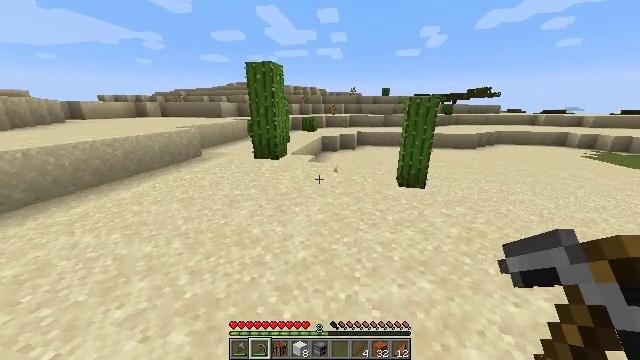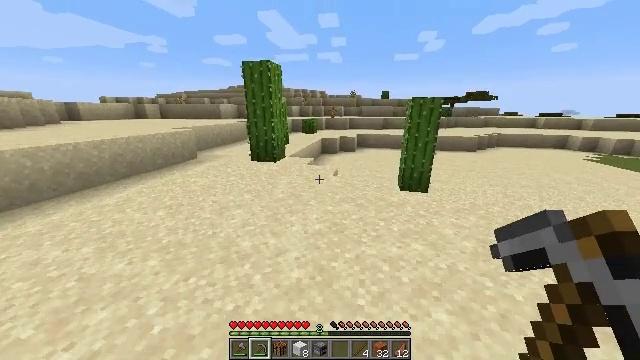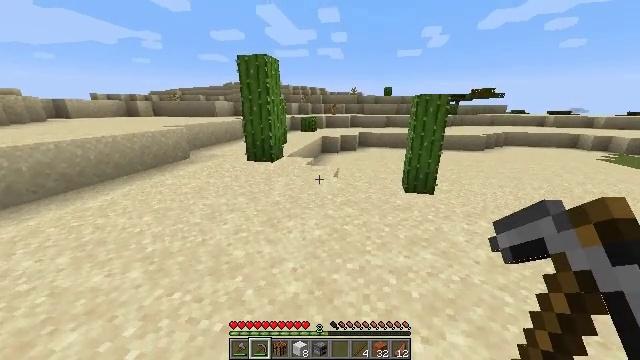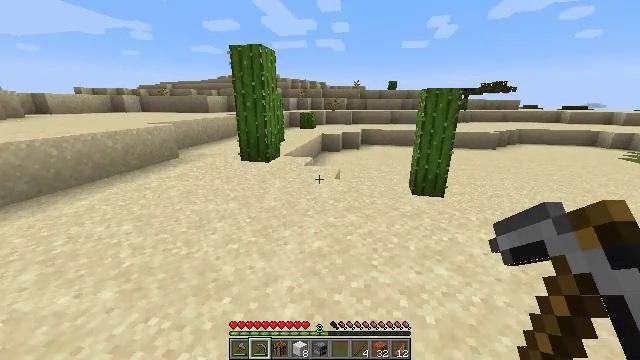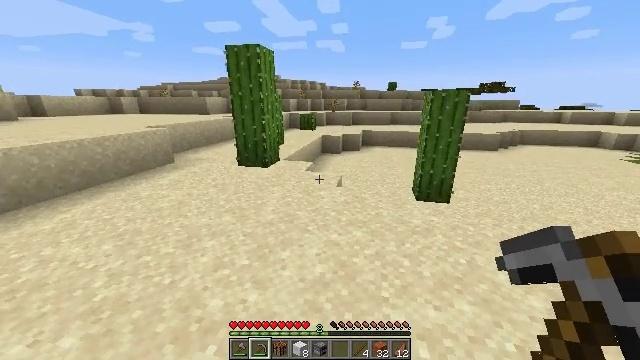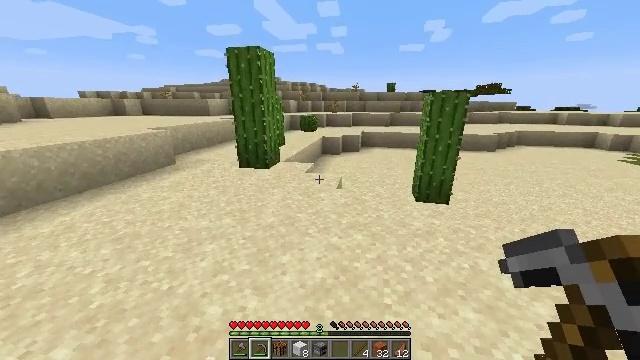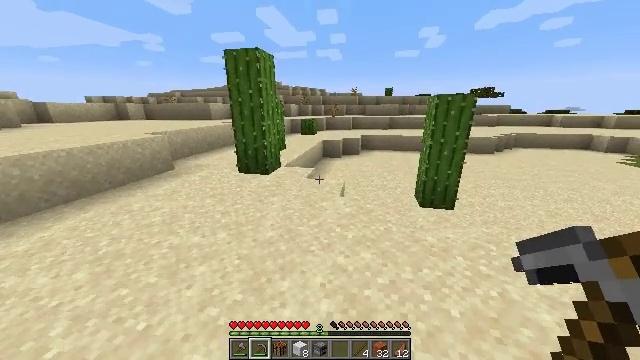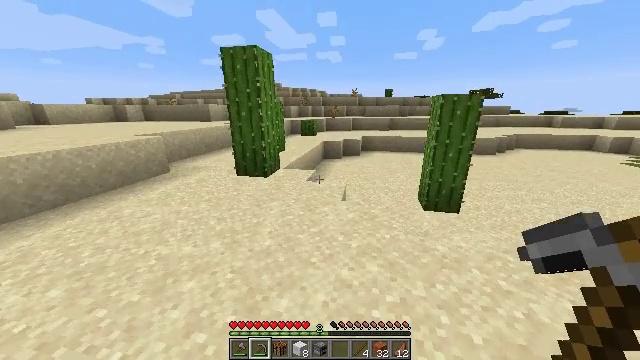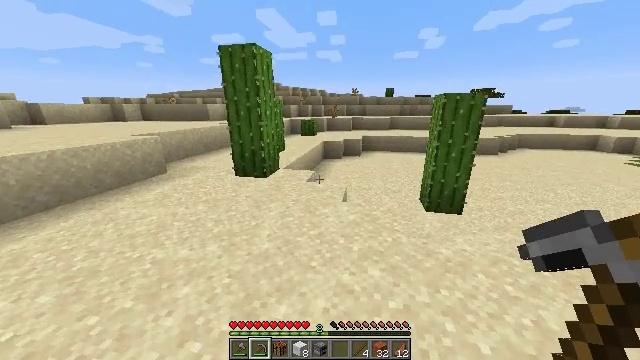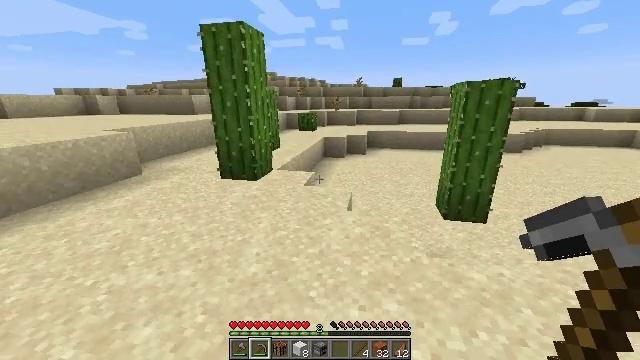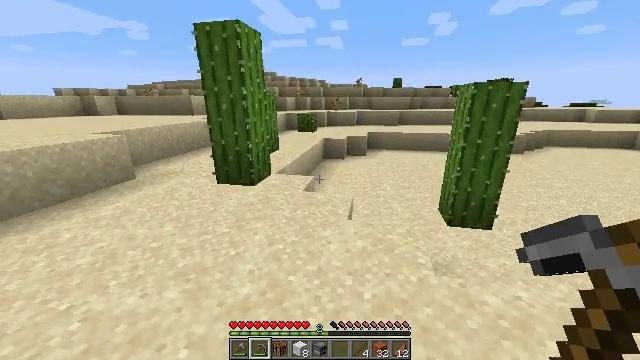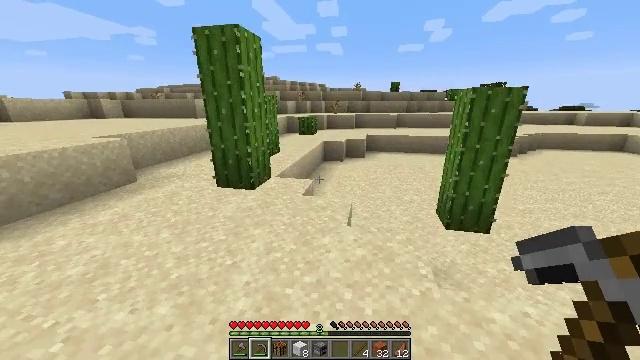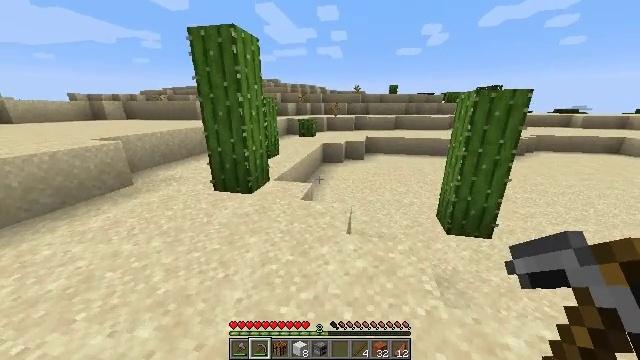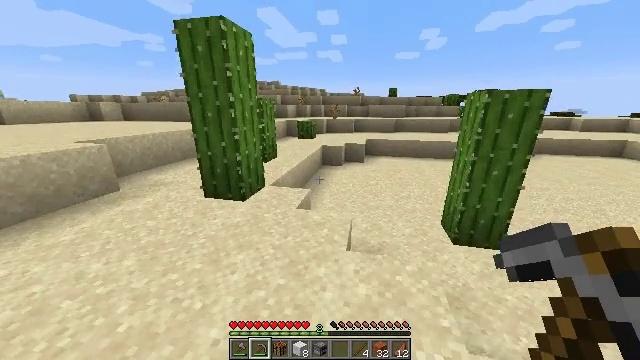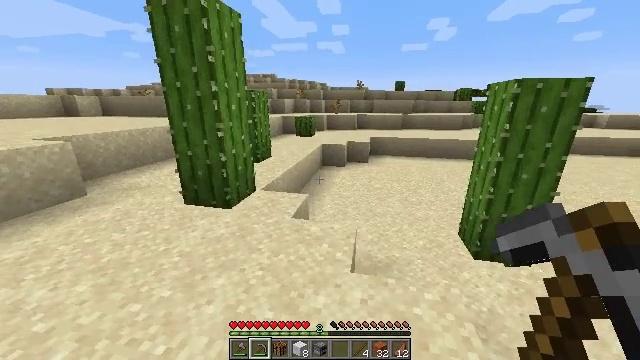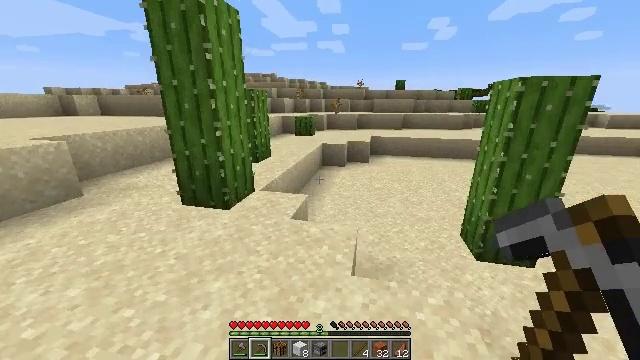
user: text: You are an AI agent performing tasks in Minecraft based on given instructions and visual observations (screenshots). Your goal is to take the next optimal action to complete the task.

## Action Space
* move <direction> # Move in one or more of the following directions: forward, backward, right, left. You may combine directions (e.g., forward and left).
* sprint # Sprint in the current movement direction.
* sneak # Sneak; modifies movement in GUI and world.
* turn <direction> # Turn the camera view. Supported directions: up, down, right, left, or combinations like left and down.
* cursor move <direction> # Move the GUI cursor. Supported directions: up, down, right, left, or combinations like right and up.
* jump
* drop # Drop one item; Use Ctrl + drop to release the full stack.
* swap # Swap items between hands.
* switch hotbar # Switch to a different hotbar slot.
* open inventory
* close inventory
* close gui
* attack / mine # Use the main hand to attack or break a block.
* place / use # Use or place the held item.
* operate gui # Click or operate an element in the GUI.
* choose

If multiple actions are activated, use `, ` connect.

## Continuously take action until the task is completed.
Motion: motion action
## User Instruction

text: Break the dead bush for sticks.
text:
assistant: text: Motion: move forward
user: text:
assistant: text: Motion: move forward
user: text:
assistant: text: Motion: move forward
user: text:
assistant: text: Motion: move forward
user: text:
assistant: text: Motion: move forward
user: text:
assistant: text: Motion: move forward
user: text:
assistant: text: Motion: move forward
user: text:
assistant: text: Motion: move forward
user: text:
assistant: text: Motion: move forward
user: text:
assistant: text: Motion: move forward
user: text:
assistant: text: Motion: move forward
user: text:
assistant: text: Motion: move forward
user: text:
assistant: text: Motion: move forward, sprint
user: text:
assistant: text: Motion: move forward, sprint
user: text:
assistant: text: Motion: move forward, sprint
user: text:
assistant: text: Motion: move forward, sprint
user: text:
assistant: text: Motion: move forward
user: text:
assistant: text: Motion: move forward
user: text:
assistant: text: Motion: move forward
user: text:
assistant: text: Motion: move forward
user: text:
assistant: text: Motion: move forward
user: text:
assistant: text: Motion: move forward
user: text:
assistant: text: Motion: move forward
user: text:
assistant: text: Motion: move forward
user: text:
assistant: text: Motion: move forward
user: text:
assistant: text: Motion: move forward
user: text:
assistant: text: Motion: move forward
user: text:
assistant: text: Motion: move forward, turn left
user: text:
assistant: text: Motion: move forward
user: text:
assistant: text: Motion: move forward